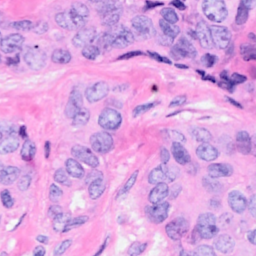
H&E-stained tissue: Breast